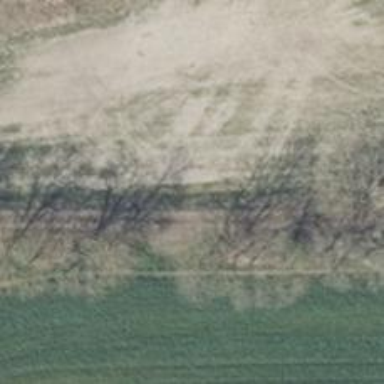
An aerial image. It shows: Track road with grade4 tracktype.